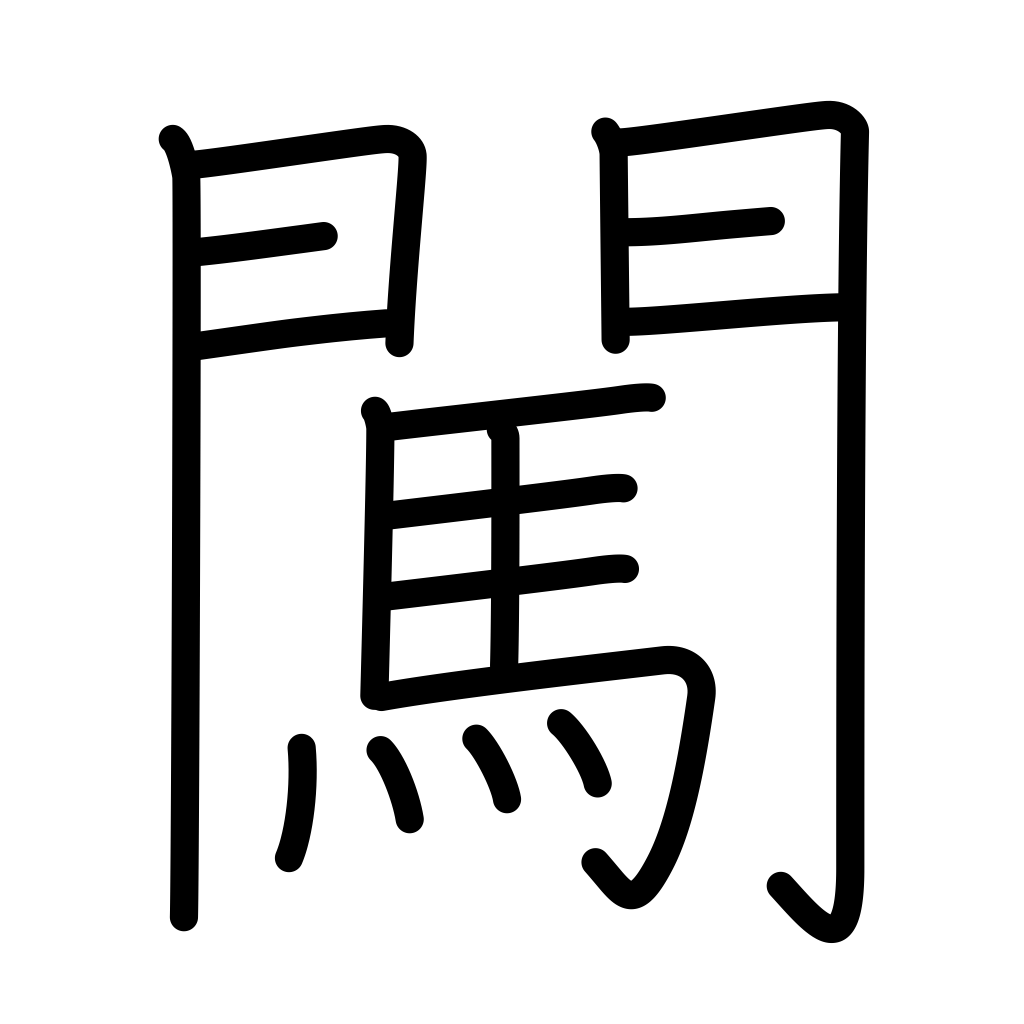
Meaning: inquire about